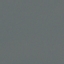
Land use / land cover class: SeaLake